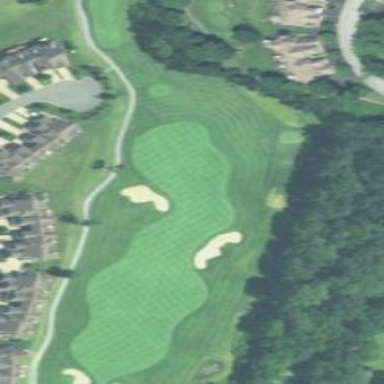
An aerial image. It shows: Scenic golf fairway.